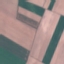
Land use / land cover: AnnualCrop